Field crop: tomato
Growth stage: 1
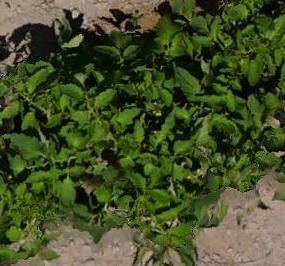
Species: tomato